Question: I can't seem to find 'System.Windows.Media' reference for my C# project. It is not there at all!
Help and tips?

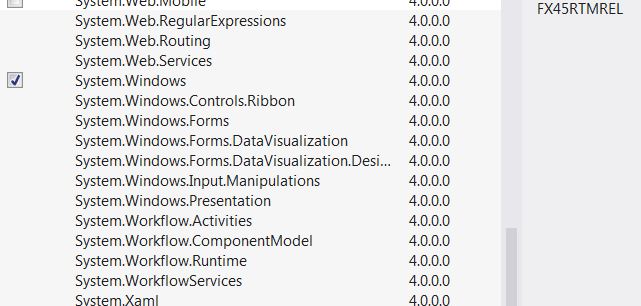
Answer: 'System.Windows.Media' is a - most of the types within it are in the 'PresentationFramework.dll' or 'PresentationCore.dll'.
You should look up whichever type you're interested in (via MSDN), and check which assembly it's in. You've got to distinguish between namespaces and assemblies - they're different concepts. You add a to an assembly as part of the project configuration, but specify the in your source code (usually via a 'using' directive).